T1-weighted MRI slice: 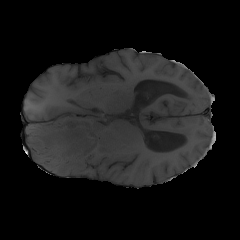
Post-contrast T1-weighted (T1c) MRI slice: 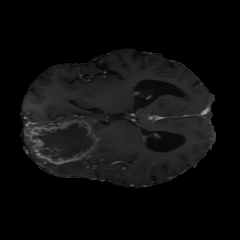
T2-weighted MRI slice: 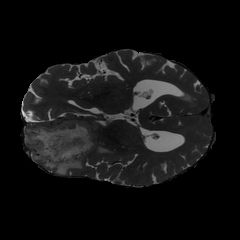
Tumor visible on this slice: yes